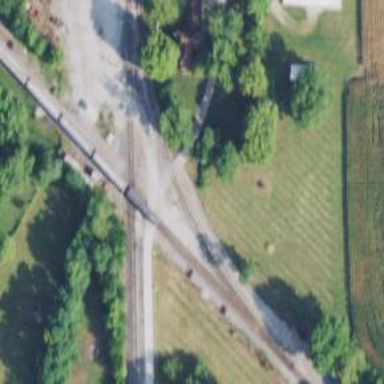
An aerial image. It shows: Railway junction.